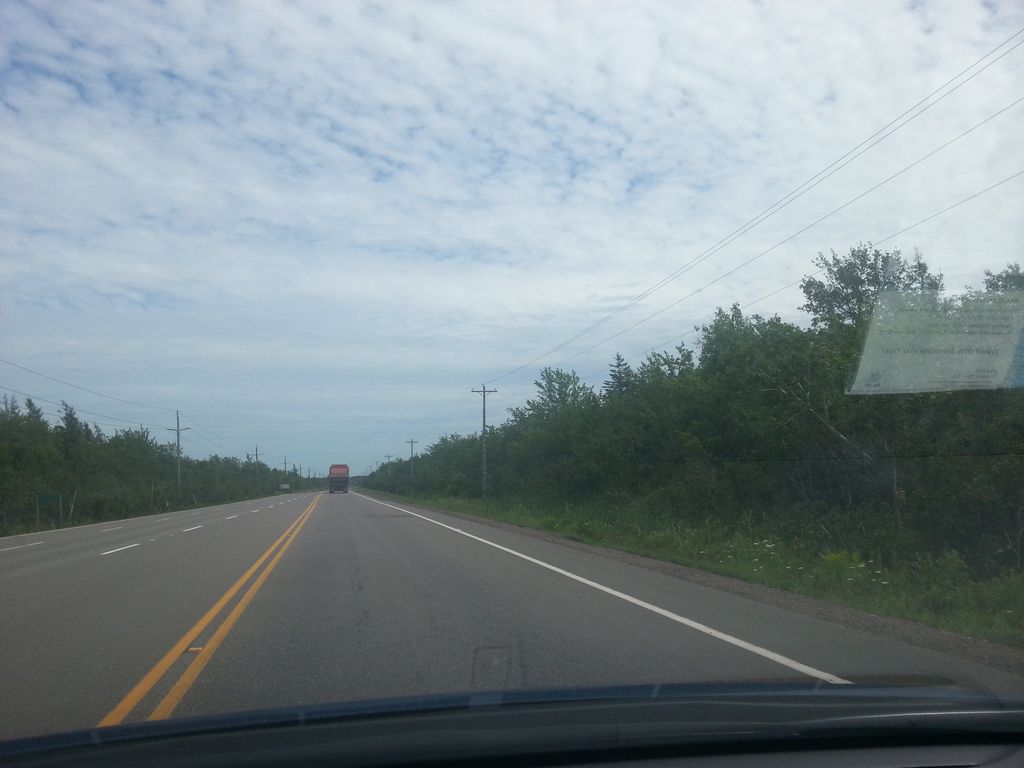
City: charlottetown